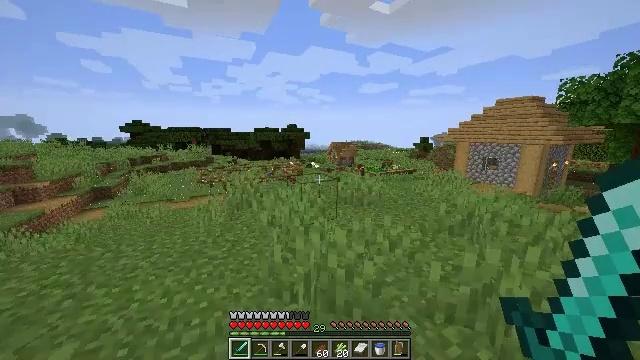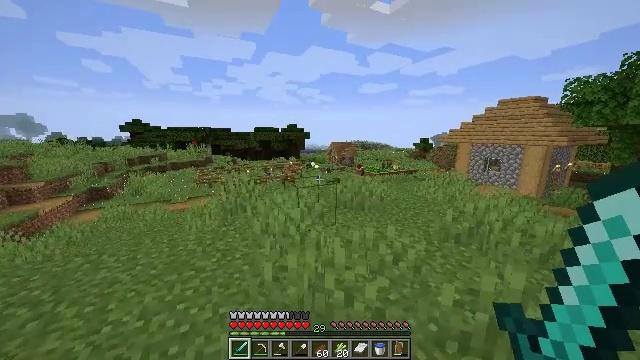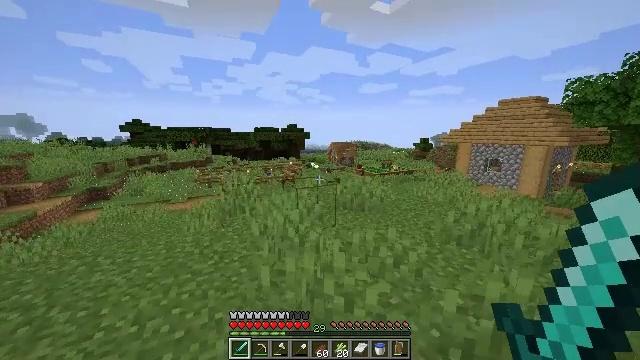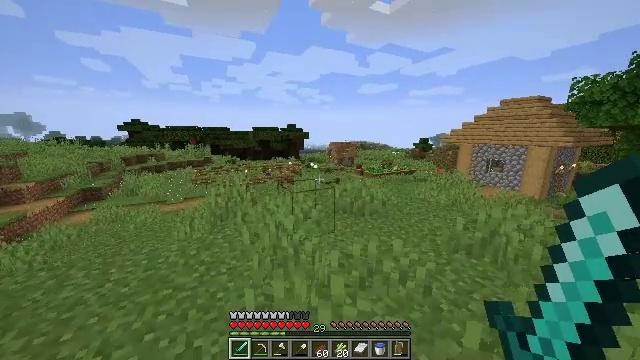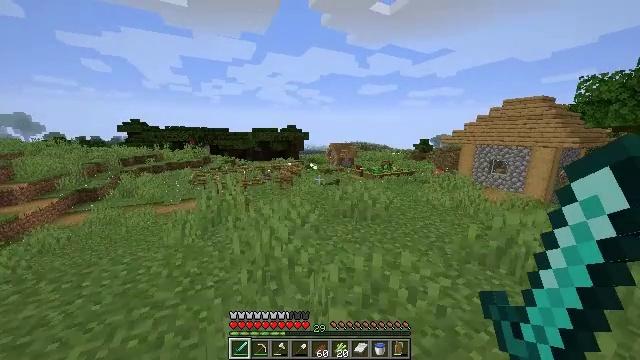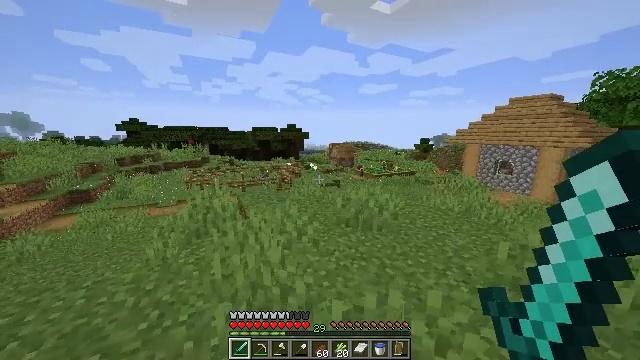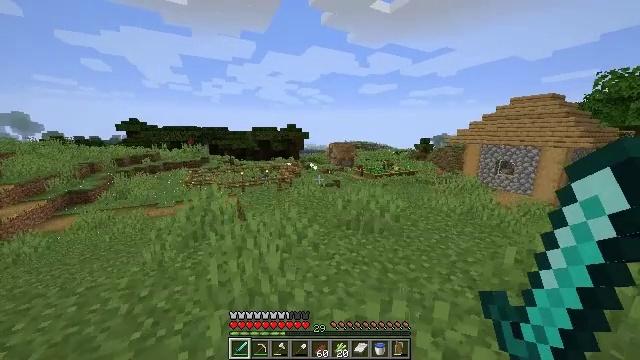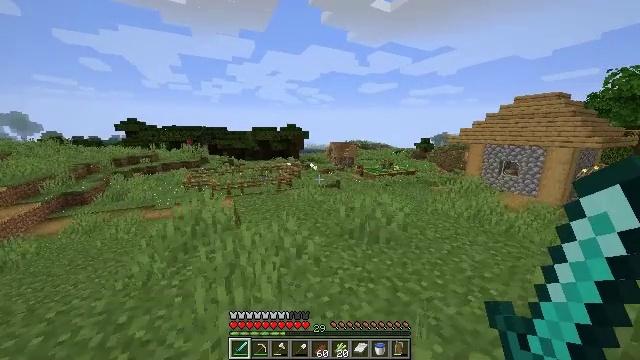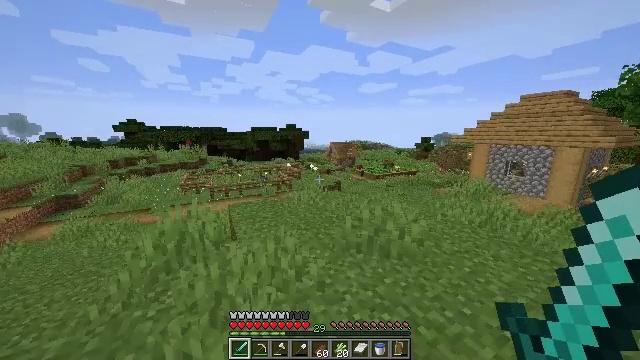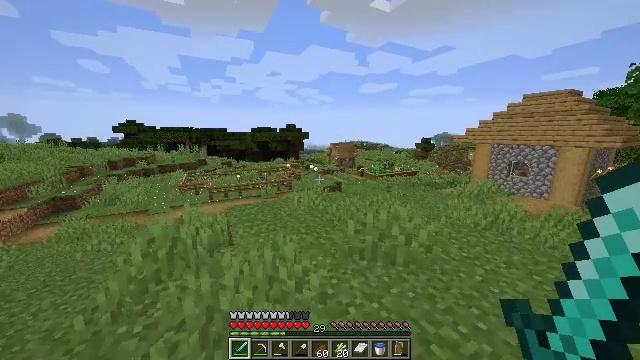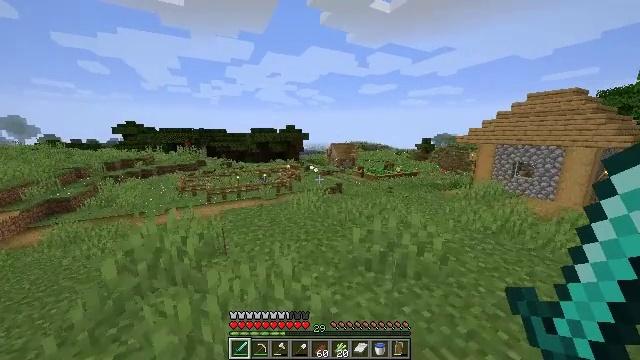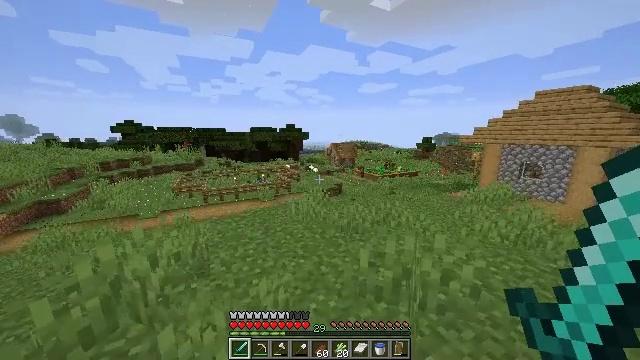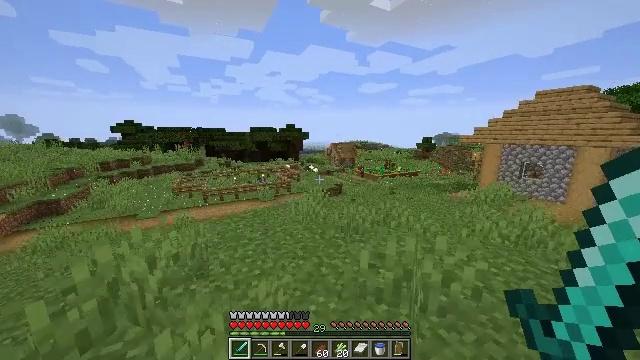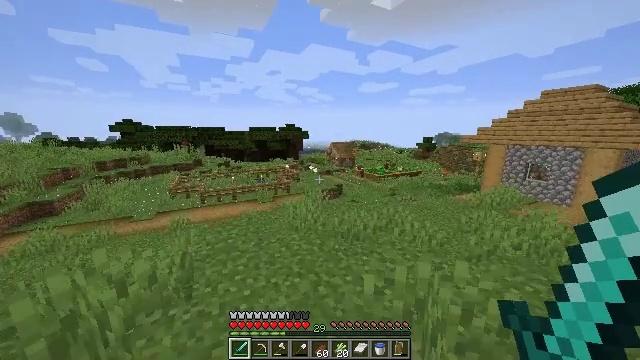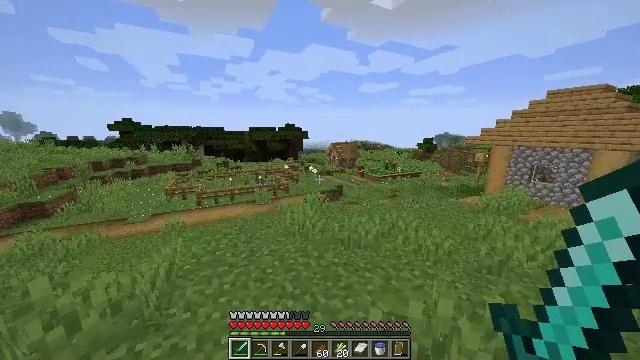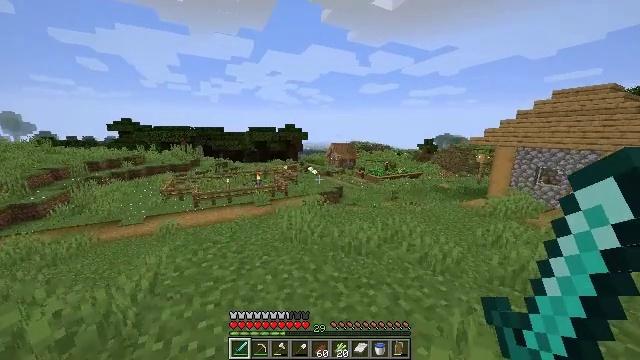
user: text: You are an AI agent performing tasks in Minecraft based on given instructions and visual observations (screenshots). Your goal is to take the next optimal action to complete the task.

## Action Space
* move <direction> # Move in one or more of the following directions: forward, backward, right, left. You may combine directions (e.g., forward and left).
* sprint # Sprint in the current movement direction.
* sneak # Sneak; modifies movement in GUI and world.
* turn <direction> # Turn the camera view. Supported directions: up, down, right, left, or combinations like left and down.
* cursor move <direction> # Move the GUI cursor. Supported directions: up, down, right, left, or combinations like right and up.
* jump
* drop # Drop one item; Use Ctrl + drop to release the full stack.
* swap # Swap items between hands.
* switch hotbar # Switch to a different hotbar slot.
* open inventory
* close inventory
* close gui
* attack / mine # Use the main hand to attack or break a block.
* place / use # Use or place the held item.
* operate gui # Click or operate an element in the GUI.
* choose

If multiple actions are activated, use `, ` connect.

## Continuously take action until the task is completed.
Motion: motion action
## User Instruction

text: Break the cornflower to collect it.
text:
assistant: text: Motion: move forward, sprint
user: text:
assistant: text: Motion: move forward, sprint
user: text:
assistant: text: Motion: move forward, sprint
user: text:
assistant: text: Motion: move forward, sprint
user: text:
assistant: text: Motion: move forward, sprint
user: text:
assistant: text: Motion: move forward, sprint
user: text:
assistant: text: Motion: move forward, sprint
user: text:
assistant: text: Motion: move forward, sprint
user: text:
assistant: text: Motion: move forward, sprint
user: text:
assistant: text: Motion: move forward, sprint
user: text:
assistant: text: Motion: move forward, sprint
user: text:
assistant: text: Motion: move forward, sprint
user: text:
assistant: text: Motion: move forward, sprint
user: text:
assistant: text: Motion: move forward, sprint
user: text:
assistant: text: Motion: move forward, sprint
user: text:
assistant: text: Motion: move forward, sprint
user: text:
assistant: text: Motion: move forward, sprint
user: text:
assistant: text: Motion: move forward, sprint
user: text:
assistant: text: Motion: sprint
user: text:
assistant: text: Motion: no_op
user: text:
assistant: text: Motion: no_op
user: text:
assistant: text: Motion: no_op
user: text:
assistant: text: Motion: no_op
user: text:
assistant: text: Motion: no_op
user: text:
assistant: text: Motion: no_op
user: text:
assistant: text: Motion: no_op
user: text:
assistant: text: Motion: turn left
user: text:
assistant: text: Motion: turn left
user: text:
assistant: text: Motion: sprint, turn left and up
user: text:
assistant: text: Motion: move forward, sprint, turn left